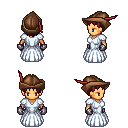
a pixel art fantasy rpg character, female body template, human, tanned skin, underdress, white pants, brunette plain hairstyle, leather cap, metal gloves, brown shoes, four views (front, back, left, right), 2x2 character sprite sheet, small pixel art, hard edges, no anti-aliasing